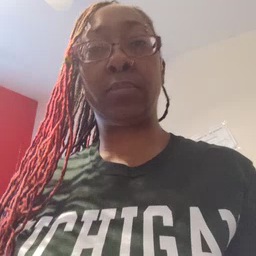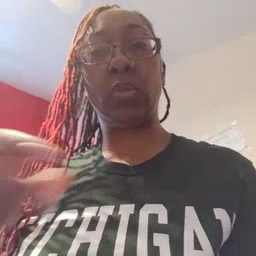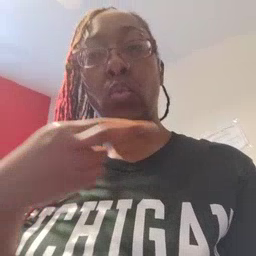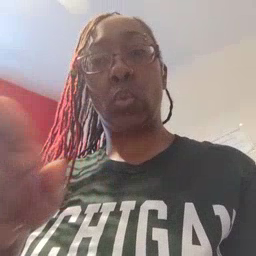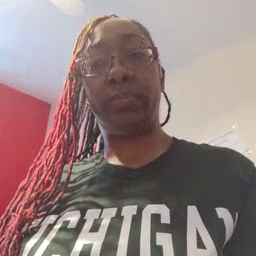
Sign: room